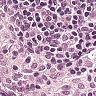
Metastatic tissue present: no